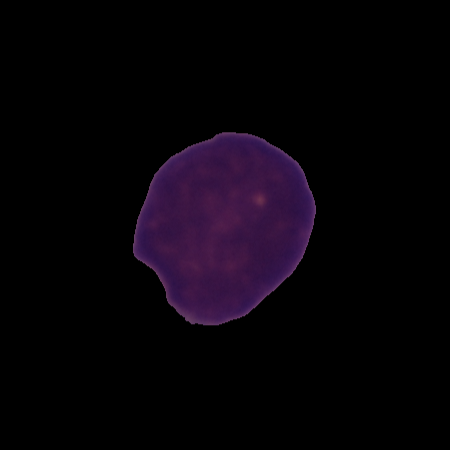
Label: cancer